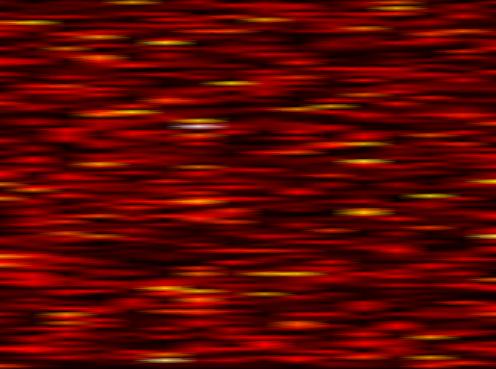
Label: OFDM